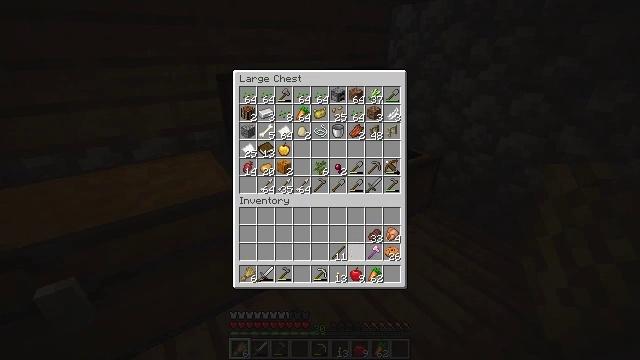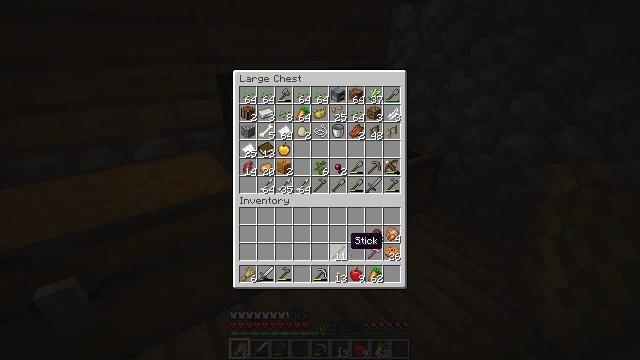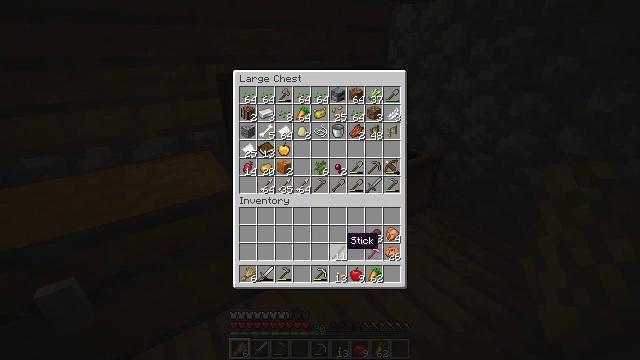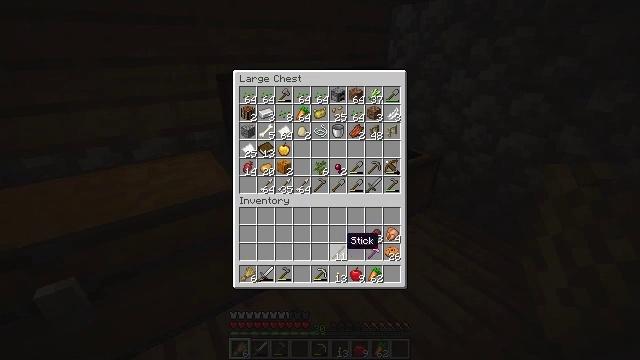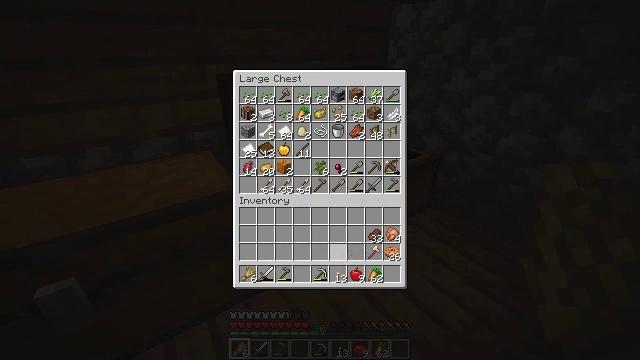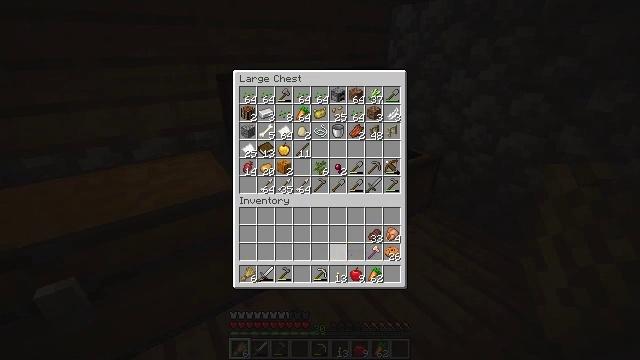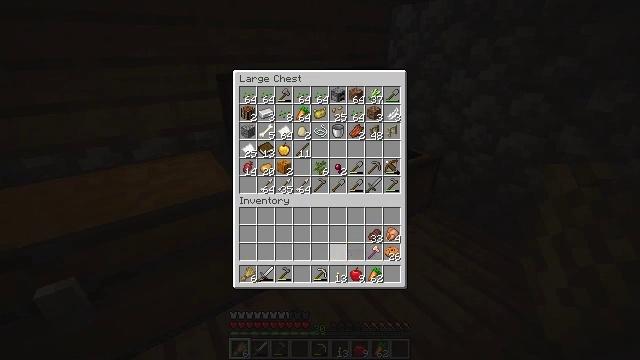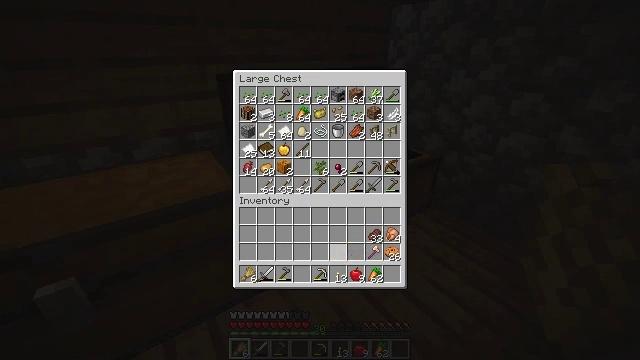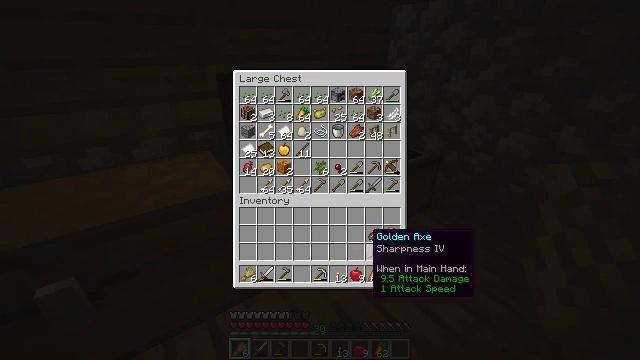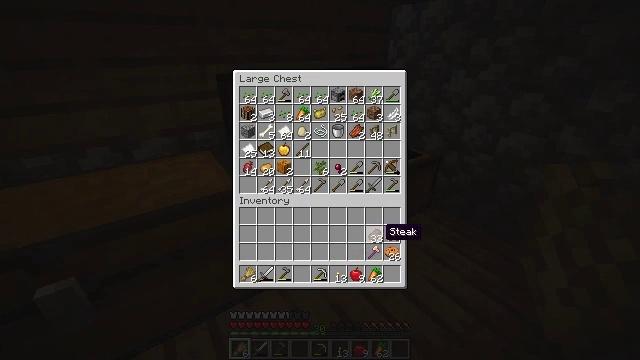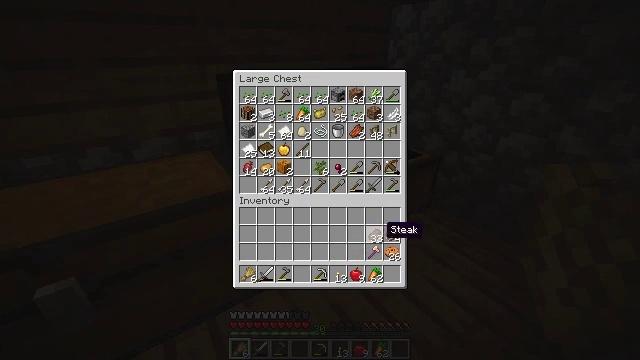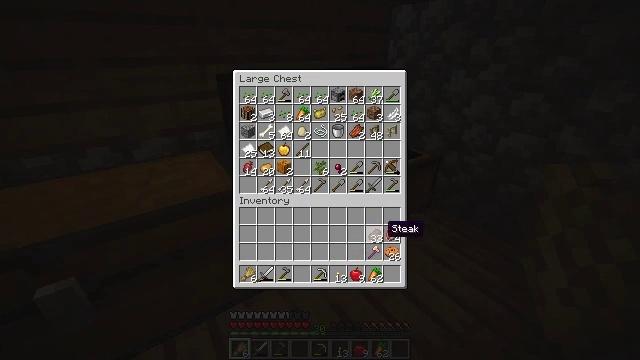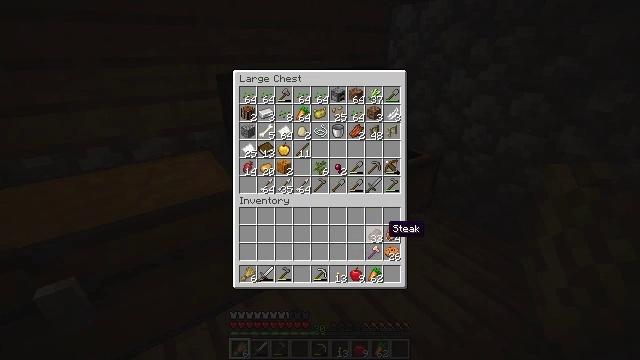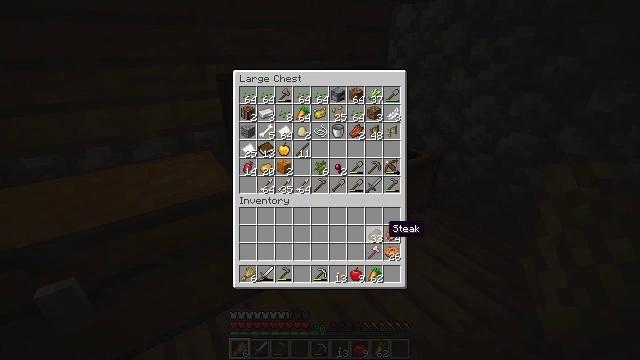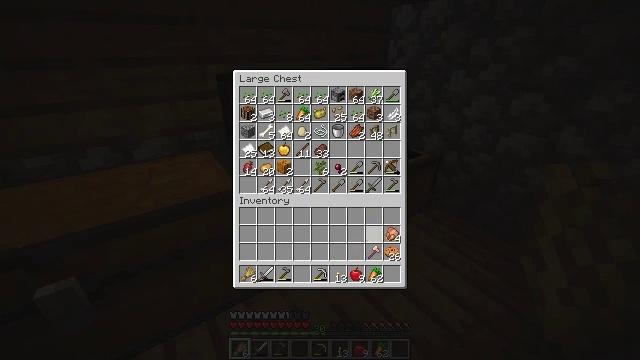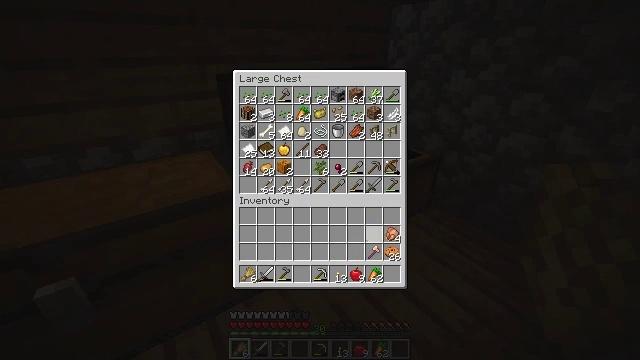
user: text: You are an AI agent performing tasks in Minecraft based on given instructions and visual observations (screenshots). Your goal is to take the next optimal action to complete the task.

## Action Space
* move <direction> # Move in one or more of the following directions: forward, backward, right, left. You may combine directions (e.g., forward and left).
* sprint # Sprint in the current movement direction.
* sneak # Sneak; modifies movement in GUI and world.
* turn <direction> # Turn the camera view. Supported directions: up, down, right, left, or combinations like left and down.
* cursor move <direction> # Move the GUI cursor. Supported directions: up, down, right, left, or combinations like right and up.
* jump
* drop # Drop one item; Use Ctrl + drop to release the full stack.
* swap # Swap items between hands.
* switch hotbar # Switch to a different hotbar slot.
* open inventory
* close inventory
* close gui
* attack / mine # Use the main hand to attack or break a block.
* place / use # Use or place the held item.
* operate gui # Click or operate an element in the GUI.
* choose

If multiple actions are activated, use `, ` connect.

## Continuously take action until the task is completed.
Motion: motion action
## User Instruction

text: Cut down the tree and harvest oak logs.
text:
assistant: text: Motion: sneak
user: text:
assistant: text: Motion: sneak
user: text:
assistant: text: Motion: sneak
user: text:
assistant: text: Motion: sneak, operate gui
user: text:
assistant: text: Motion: sneak, operate gui
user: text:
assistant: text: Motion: sneak, operate gui
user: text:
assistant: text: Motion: sneak
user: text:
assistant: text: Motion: sneak, cursor move right
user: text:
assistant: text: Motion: sneak, cursor move right
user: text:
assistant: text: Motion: sneak
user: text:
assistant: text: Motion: sneak
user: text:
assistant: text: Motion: sneak
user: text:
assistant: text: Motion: sneak
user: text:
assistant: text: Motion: sneak, operate gui
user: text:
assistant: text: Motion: sneak, operate gui
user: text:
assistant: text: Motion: sneak
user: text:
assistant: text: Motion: sneak
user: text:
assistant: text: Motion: sneak
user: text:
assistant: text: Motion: sneak
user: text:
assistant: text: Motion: sneak, operate gui
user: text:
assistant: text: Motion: sneak, operate gui
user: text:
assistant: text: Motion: sneak
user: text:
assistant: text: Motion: sneak, cursor move down
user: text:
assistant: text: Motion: sneak
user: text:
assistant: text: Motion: sneak
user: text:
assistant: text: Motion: sneak, operate gui
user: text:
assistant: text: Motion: sneak, operate gui
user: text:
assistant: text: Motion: sneak, operate gui
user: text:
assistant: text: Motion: sneak
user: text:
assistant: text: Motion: sneak